Aerial crown-view tile of a tropical tree (Barro Colorado Island, Panama), acquired 20250512:
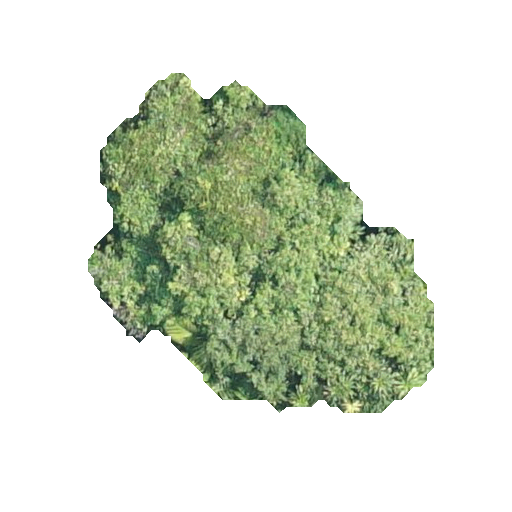
Species: Protium tenuifolium
GBIF accepted scientific name: Protium tenuifolium
Crown area: 114.448 m²